Chest X-ray. View position: PA
Patient age: 62
Patient sex: M
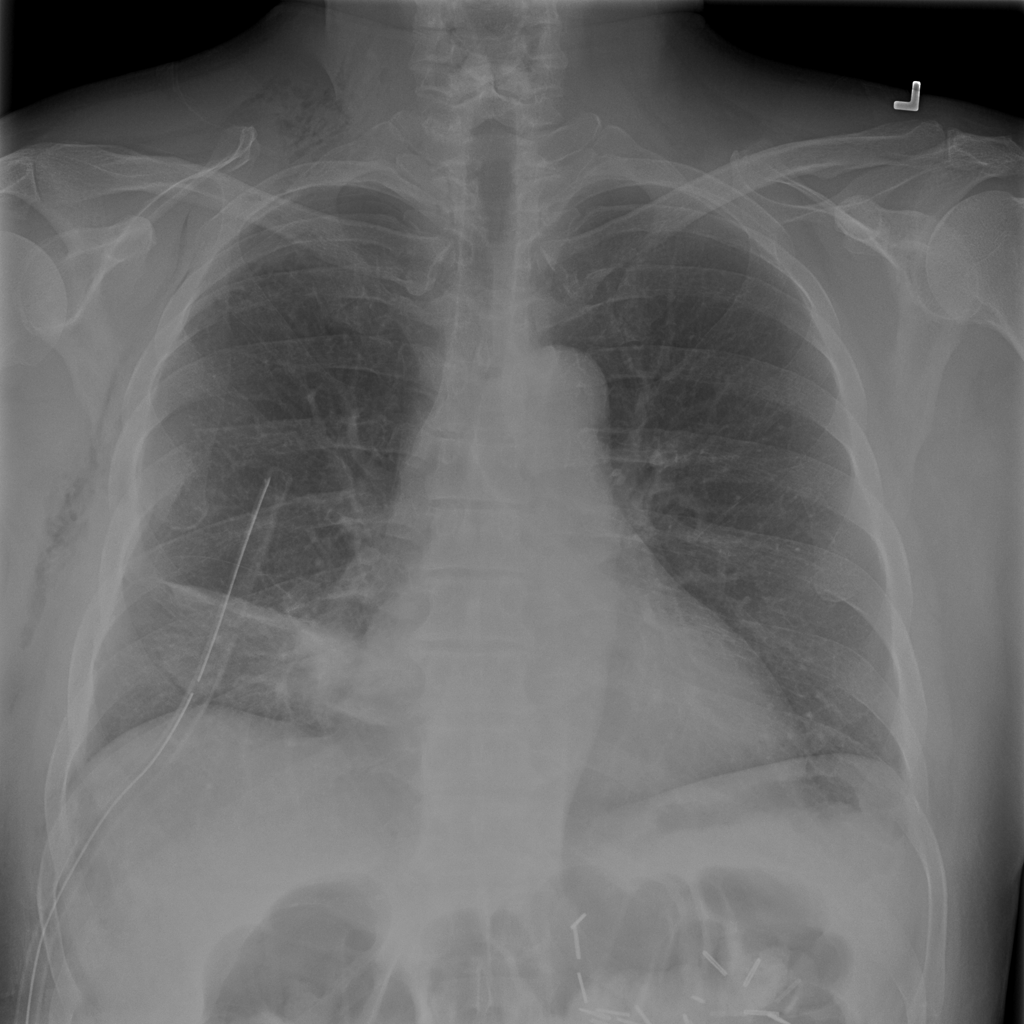
Finding: Pneumothorax